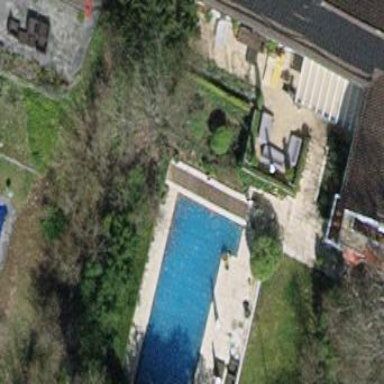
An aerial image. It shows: Swimming pool located in leisure land.